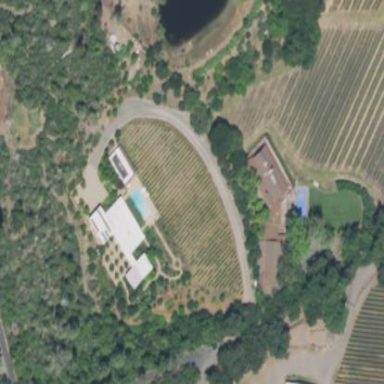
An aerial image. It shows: Vineyard with wine grapes as the main crop.